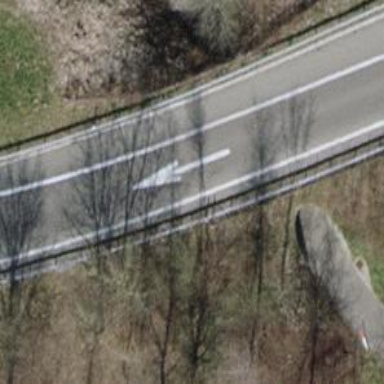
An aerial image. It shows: Asphalt bridge on trunk link highway.